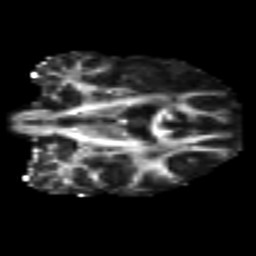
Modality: FA
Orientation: coronal
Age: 68
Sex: female
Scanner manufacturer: siemens
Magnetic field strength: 3 T
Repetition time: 4.987 s
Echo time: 0.0792 s